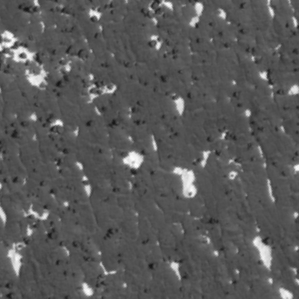
Label: frost